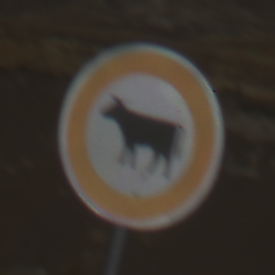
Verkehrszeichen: VerbotViehtrieb
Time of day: MorningAfternoon
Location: Outdoor (Nature)
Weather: Clear
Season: NotSpecified
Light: Natural